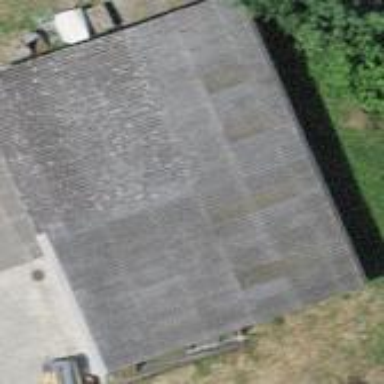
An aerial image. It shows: Garage building.